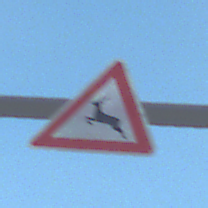
Verkehrszeichen: WildwechselRechts
Umgebung: Outdoor, Suburban
Tageszeit: MorningAfternoon
Wetter: Clear
Licht: Natural
Jahreszeit: NotSpecified
Kontrast: HighContrast